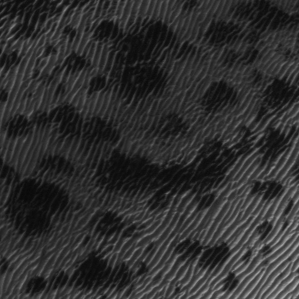
Label: frost